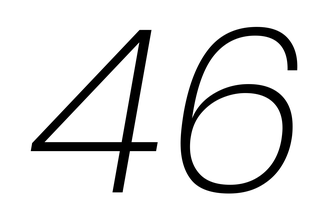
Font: Poppins-ExtraLightItalic